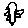
Label: bird